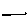
Label: line